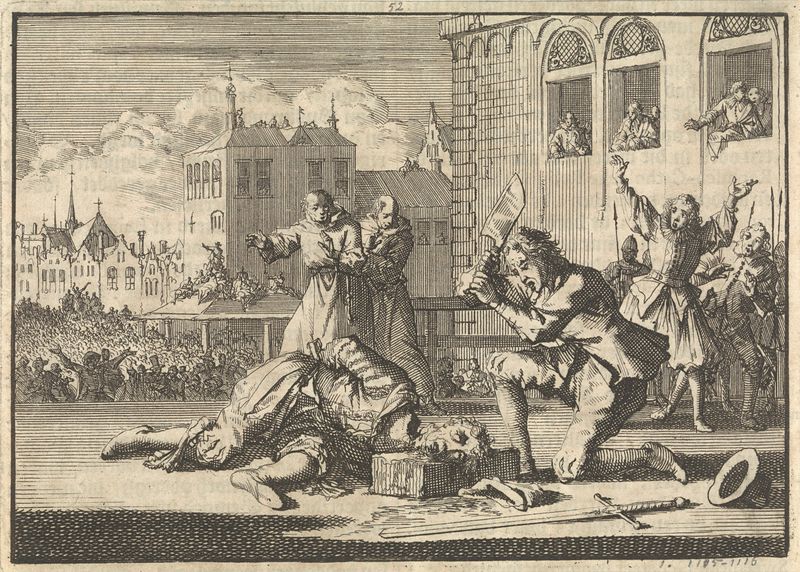
Titel: Onthoofding van maarschalk d´Ornano te Nantes door een ongeoefende beul
Künstler: Jan Luyken
Standort: Amsterdam
Institution: Rijksmuseum
Schlagwörter: kopf, wolken, menschen, stadt, fenster, frankreich, grau, hut, schwarz, dach, wolke, beige, menge, mütze, arme, enthauptung, henker, hinrichtung, köpfen, leiche, mensch, messer, tod, häuser, kirche, kutte, zuschauer, fahne, dächer, grafik, gewalt, kreuz, aufruhr, druck, stich, schwert, gemetzel, knien, menschenmenge, mönch, kupferstich, beil, scharfrichter, blendarkaden, hackklotz, köpfung, schauplatz, 52, abgeschlagener kopf, priester+wolken